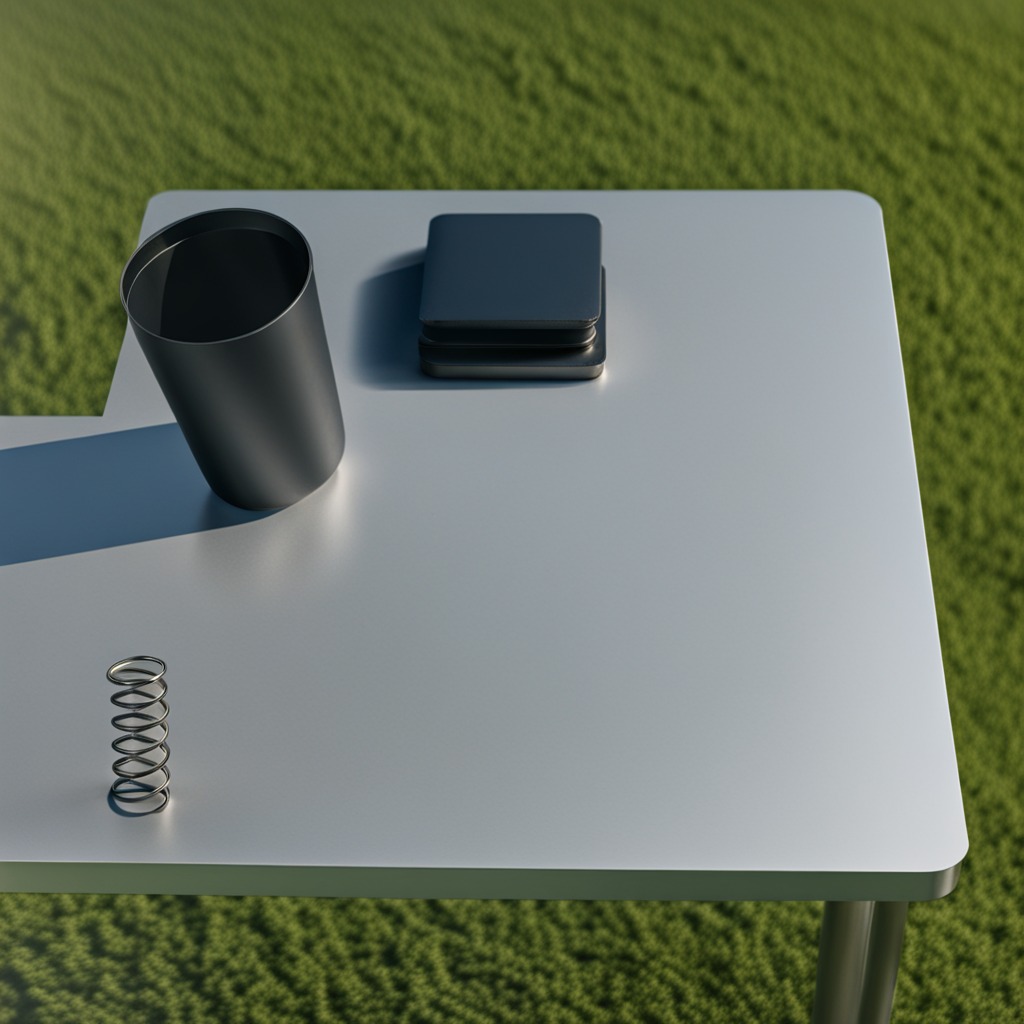
A coiled metal spring is lying on a textured surface.